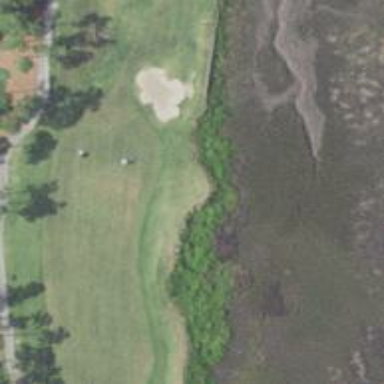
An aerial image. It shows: Golf fairway in the image.